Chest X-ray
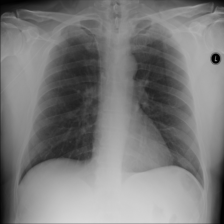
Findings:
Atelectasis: negative
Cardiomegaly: negative
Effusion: negative
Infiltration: negative
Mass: negative
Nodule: negative
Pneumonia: negative
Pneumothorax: negative
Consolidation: negative
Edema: negative
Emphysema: negative
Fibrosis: negative
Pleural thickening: negative
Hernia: negative